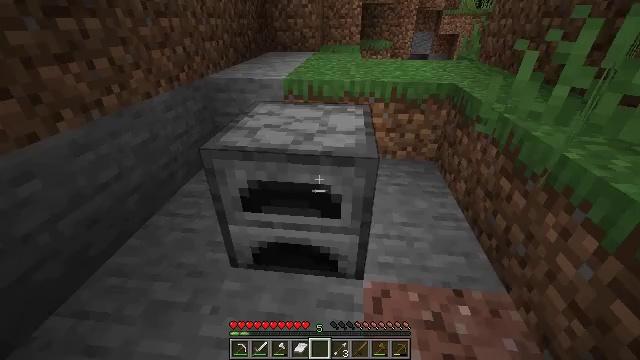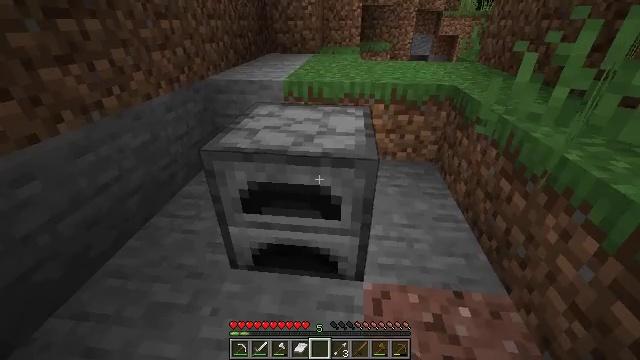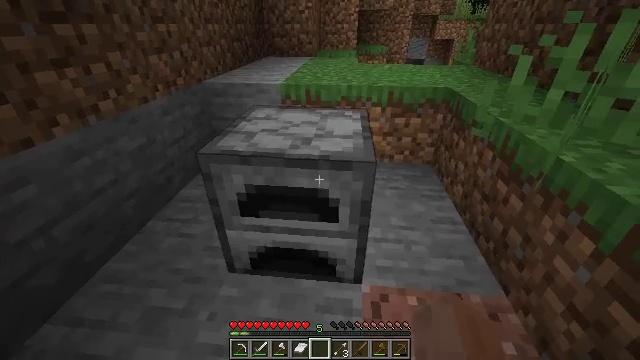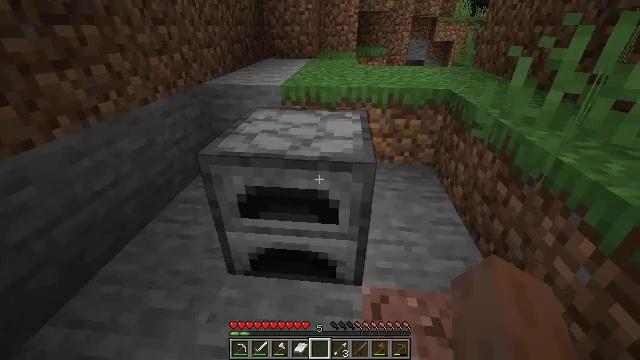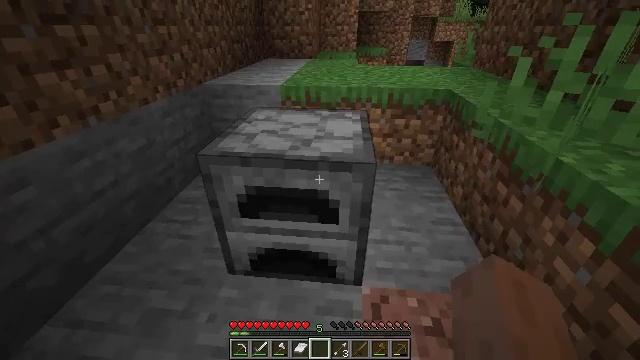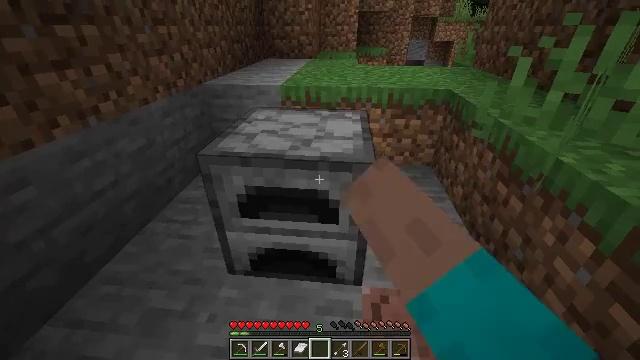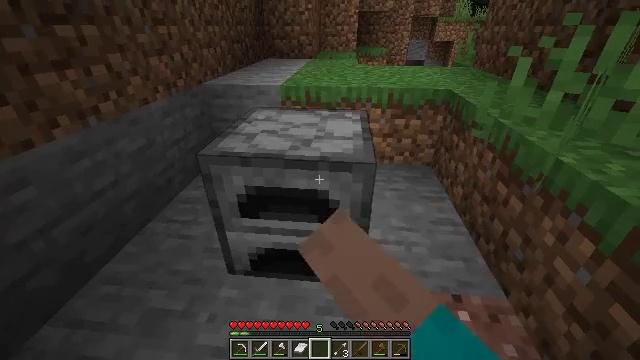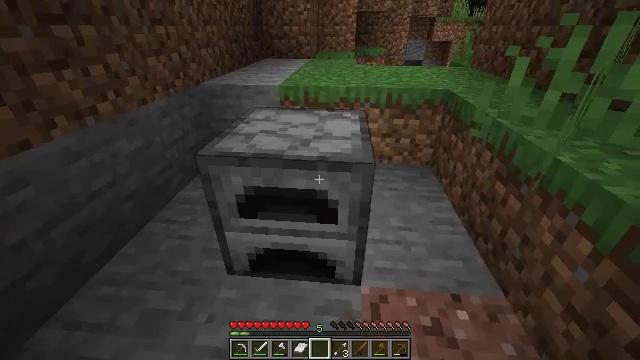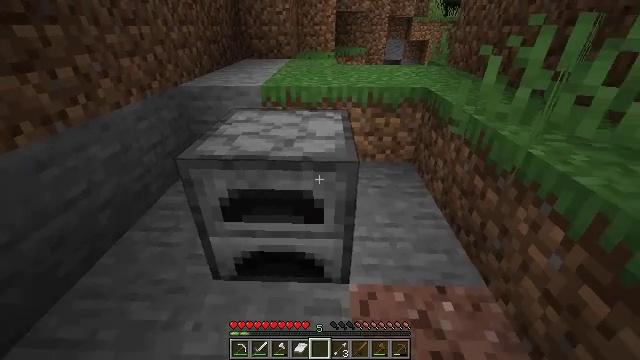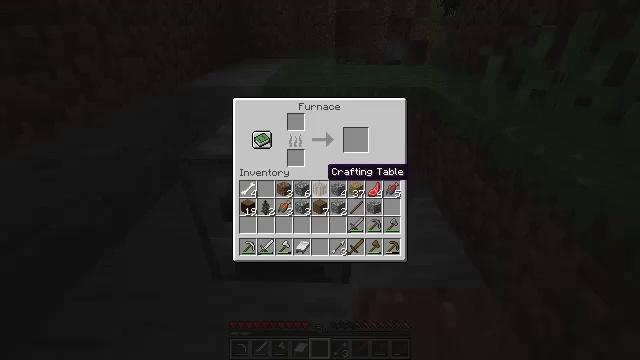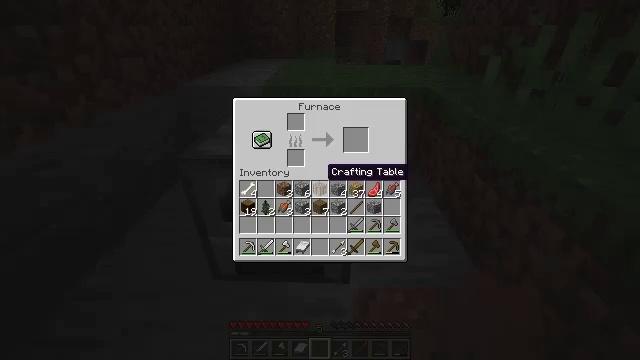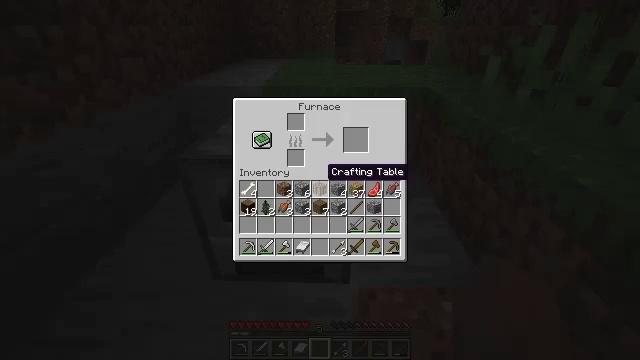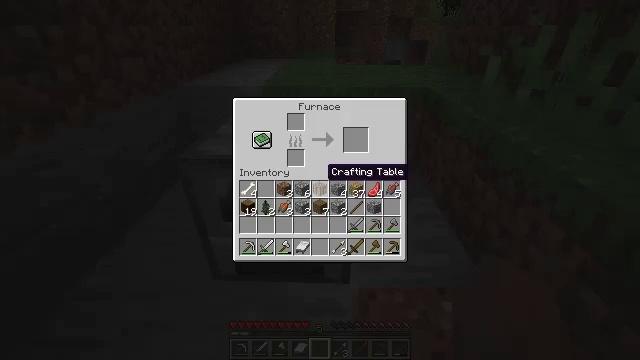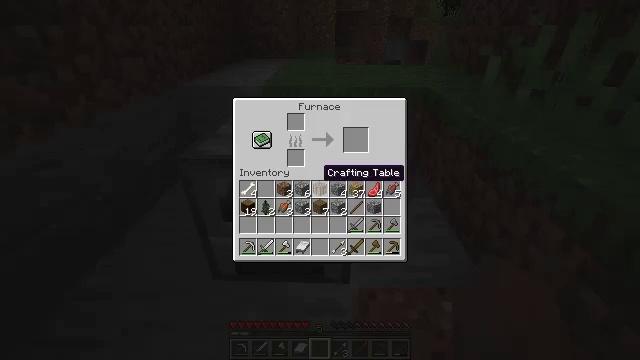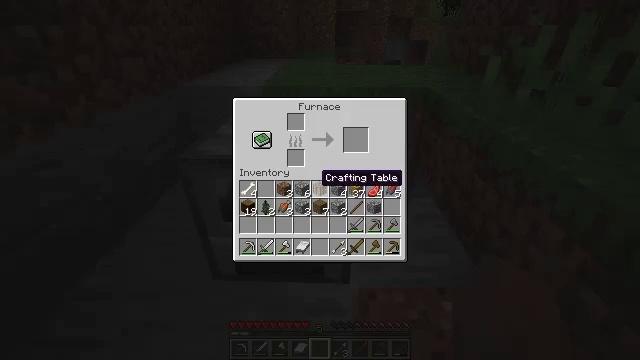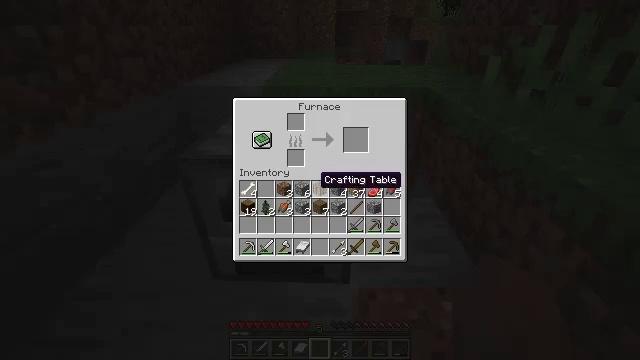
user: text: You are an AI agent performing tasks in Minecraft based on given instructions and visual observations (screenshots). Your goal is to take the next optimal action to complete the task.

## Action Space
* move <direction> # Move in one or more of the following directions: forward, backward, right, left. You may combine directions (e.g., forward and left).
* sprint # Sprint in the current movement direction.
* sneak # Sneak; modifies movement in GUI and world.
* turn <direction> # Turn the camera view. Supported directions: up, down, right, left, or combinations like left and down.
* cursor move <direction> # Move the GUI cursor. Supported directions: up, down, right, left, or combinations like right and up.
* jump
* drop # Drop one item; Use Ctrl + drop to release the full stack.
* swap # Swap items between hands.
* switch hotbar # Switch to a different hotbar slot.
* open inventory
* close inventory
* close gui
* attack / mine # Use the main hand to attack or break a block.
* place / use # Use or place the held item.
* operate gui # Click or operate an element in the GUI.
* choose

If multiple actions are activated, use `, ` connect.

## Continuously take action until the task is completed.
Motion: motion action
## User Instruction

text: Smelt wood logs to get charcoal in the furnace.
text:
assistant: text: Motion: no_op
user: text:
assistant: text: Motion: no_op
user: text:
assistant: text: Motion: no_op
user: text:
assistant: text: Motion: use / place
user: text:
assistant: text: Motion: use / place
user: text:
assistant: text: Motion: use / place
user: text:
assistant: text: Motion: no_op
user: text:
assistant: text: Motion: turn right
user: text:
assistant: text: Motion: open gui
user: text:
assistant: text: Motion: no_op
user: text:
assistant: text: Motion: no_op
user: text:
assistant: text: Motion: no_op
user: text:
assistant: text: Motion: no_op
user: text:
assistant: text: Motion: no_op
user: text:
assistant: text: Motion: no_op
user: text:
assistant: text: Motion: cursor move left
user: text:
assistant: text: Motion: cursor move left
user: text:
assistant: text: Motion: cursor move left
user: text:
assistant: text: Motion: no_op
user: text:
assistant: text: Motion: no_op
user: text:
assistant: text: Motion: cursor move right
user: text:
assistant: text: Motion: cursor move right
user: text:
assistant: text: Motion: no_op
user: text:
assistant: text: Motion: no_op
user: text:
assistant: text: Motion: cursor move right
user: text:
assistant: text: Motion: no_op
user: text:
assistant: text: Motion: no_op
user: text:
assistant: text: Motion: no_op
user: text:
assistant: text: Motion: no_op
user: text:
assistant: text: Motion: no_op